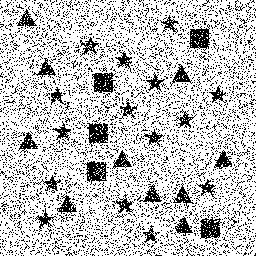
Squares: 5
Triangles: 10
Stars: 15
Total shapes: 30